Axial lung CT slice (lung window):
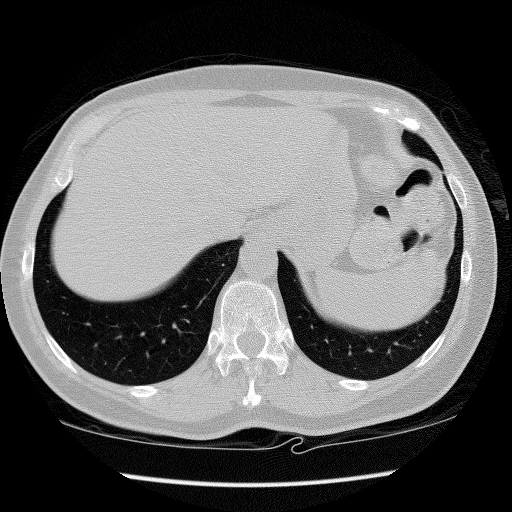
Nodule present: no